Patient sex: F
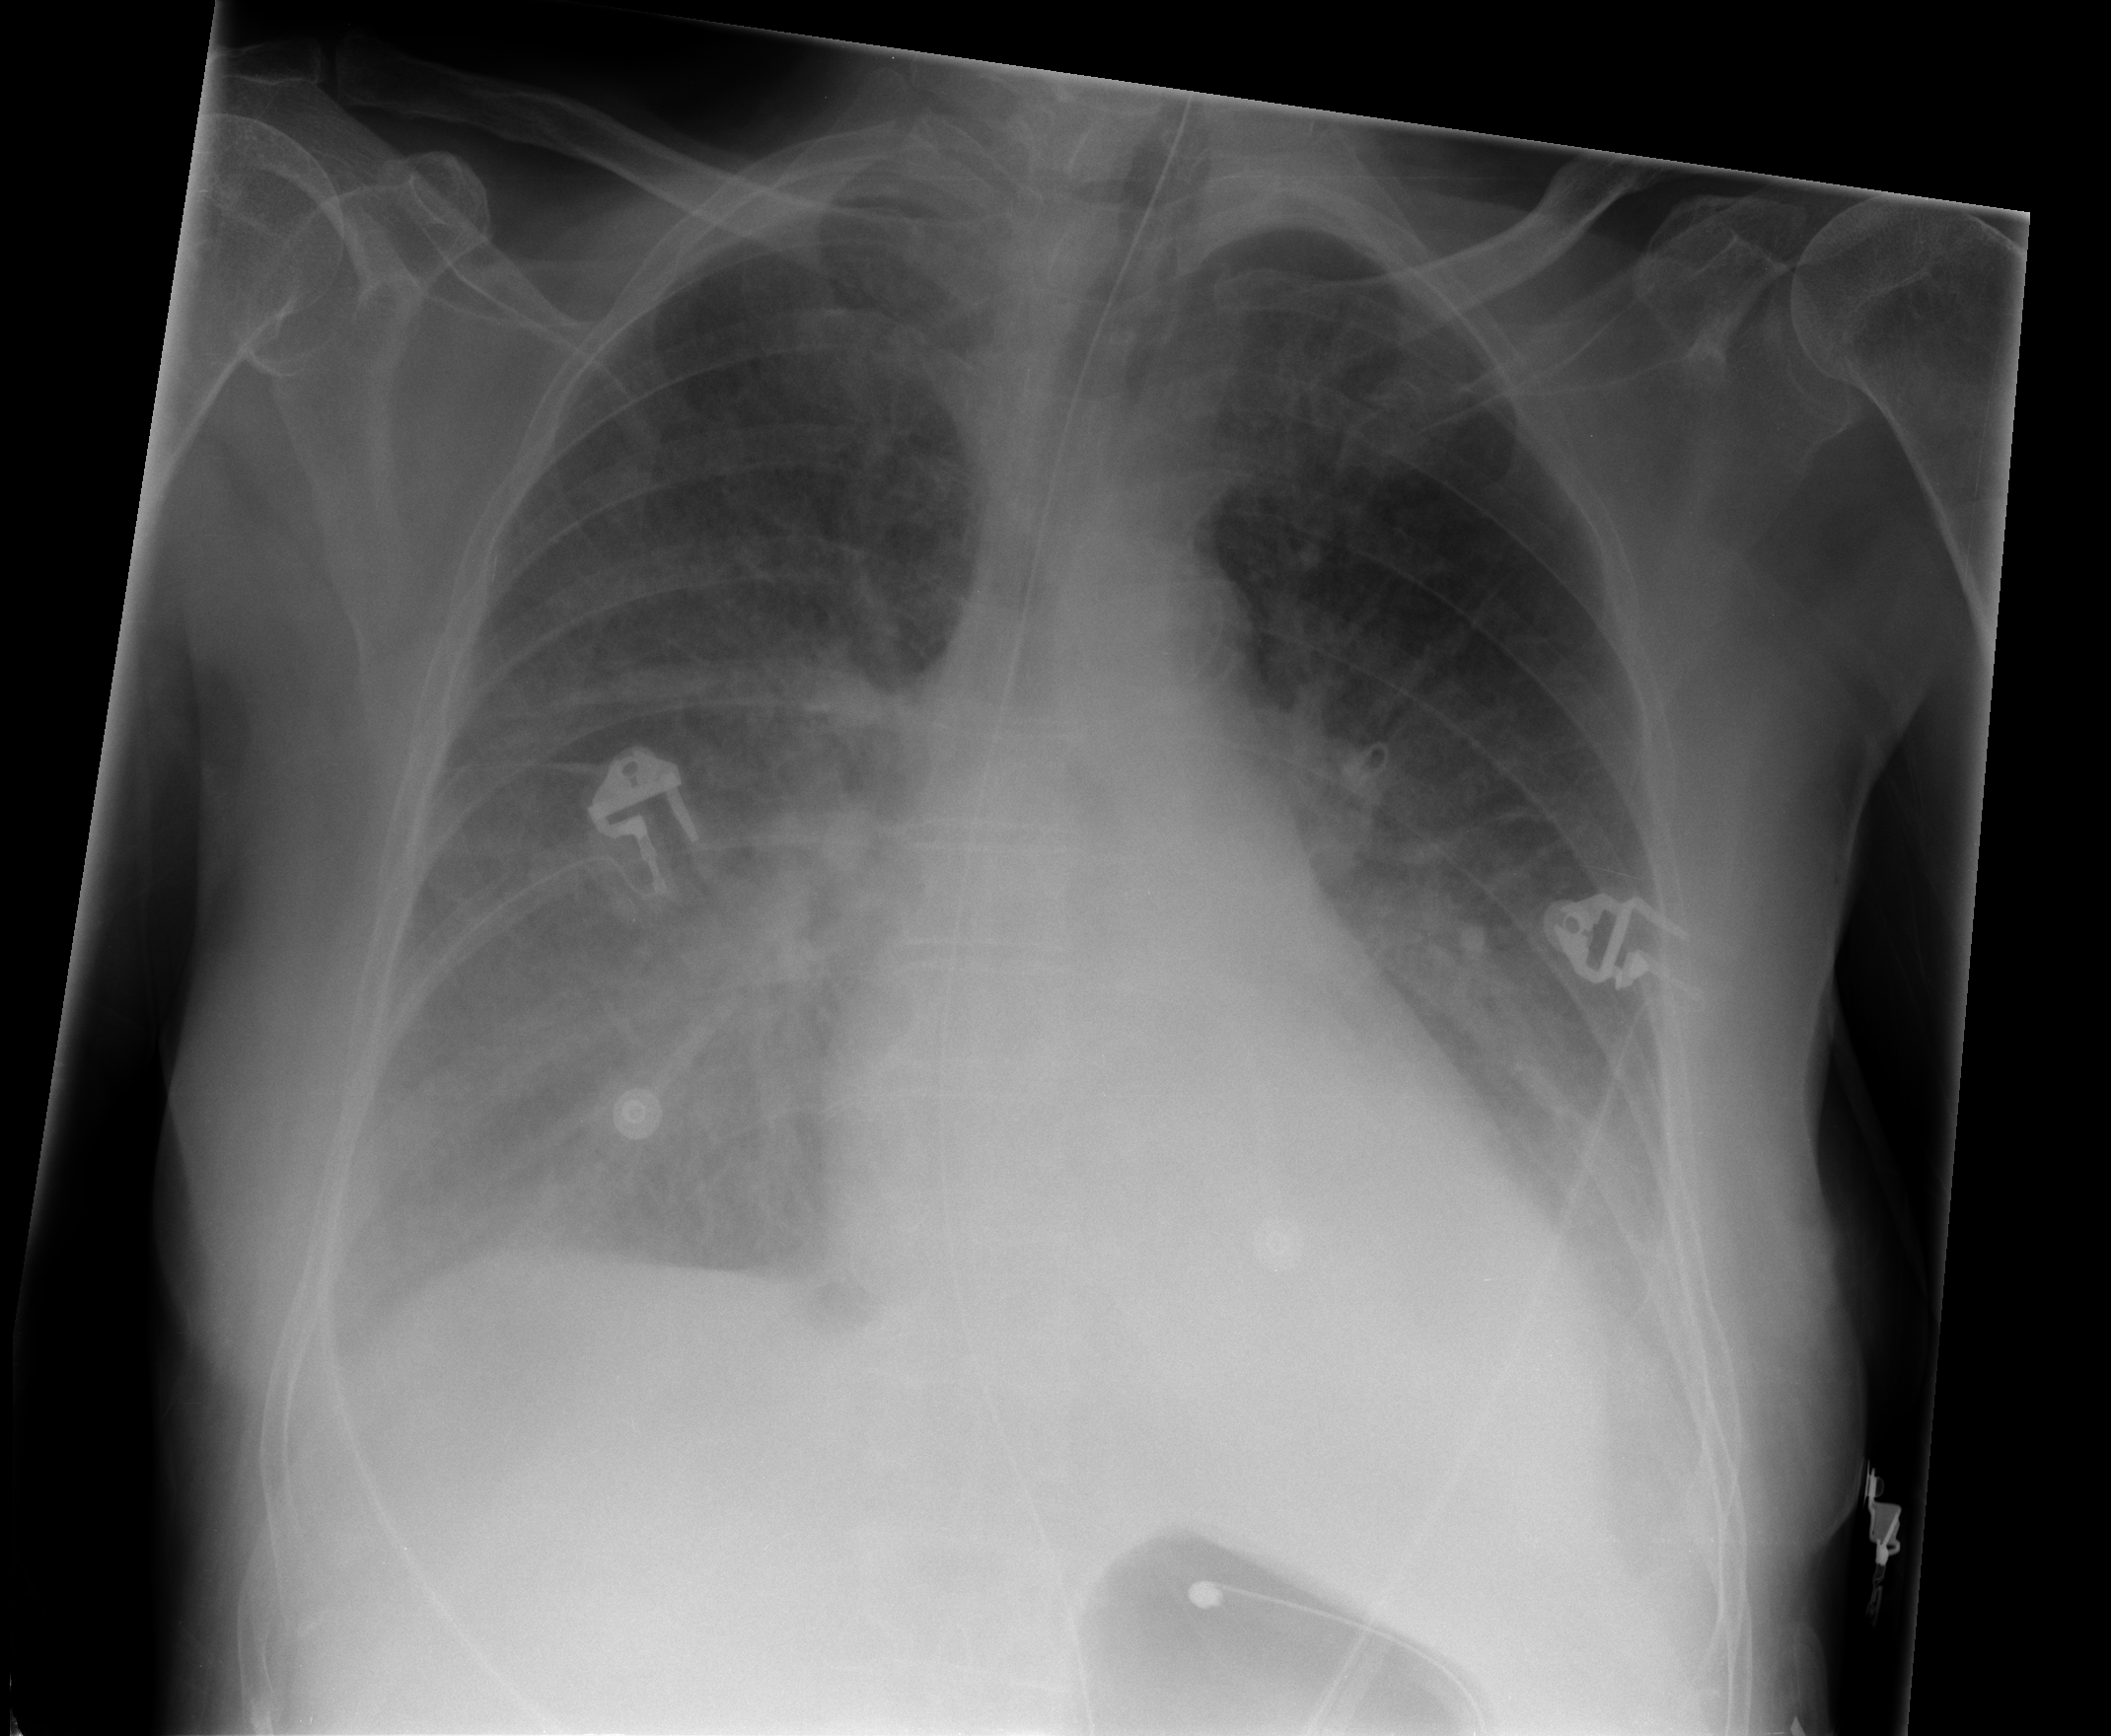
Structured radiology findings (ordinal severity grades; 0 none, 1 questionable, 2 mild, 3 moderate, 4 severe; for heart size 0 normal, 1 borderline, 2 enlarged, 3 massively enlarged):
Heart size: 0
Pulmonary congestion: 2
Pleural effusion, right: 2
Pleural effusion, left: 2
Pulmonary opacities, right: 1
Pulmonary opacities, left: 0
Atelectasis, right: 2
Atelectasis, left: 0